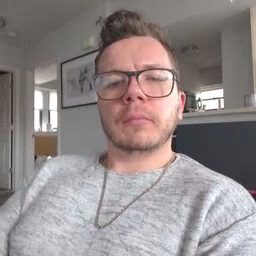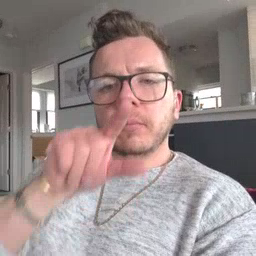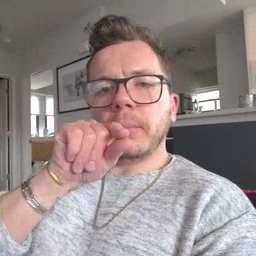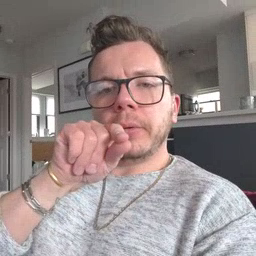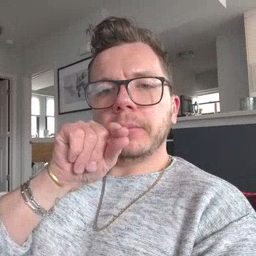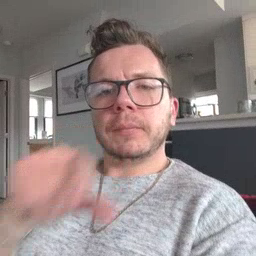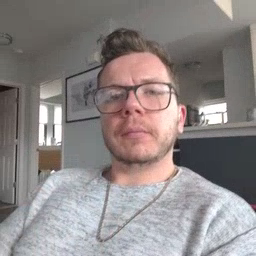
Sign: bird